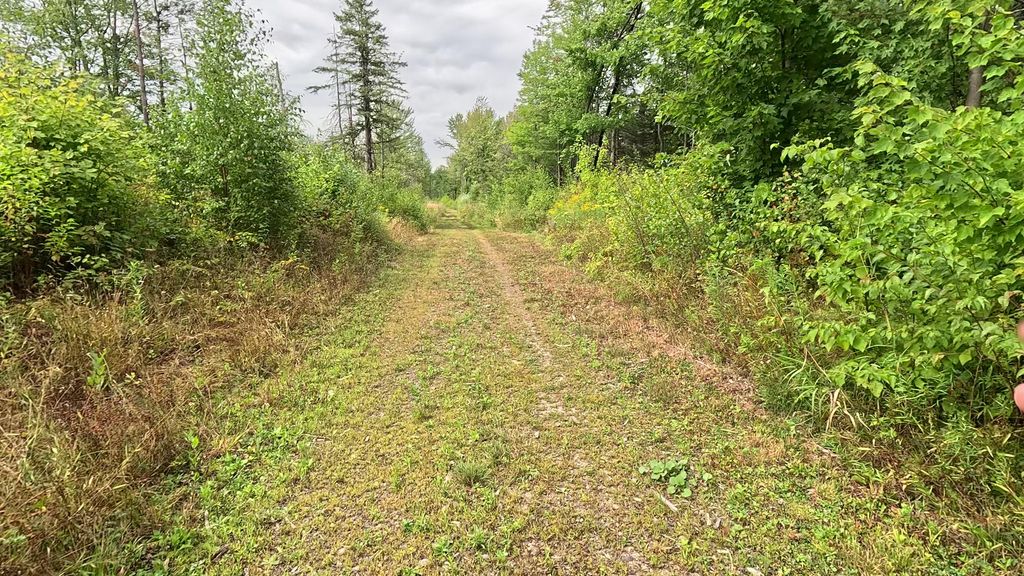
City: ottawa-gatineau